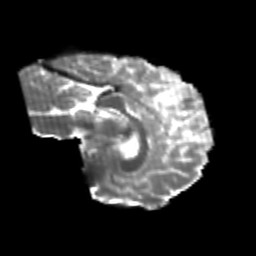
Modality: T2w
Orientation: sagittal
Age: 26
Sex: male
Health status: healthy
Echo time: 0.074 s